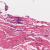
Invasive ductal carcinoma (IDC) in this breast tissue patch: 0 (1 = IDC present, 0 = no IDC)